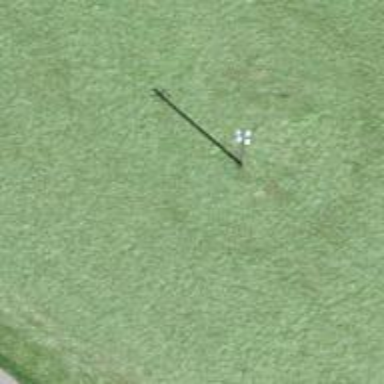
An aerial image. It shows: Power pole.